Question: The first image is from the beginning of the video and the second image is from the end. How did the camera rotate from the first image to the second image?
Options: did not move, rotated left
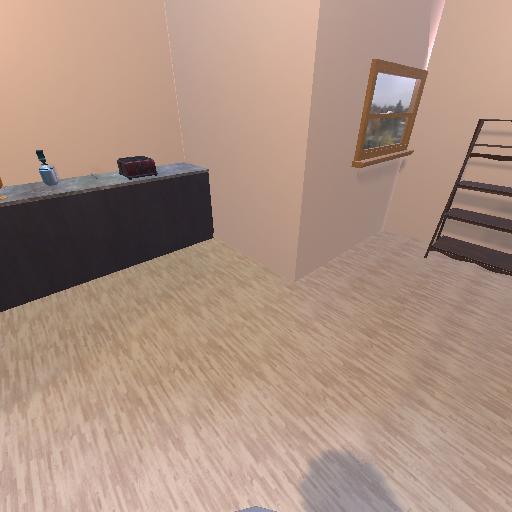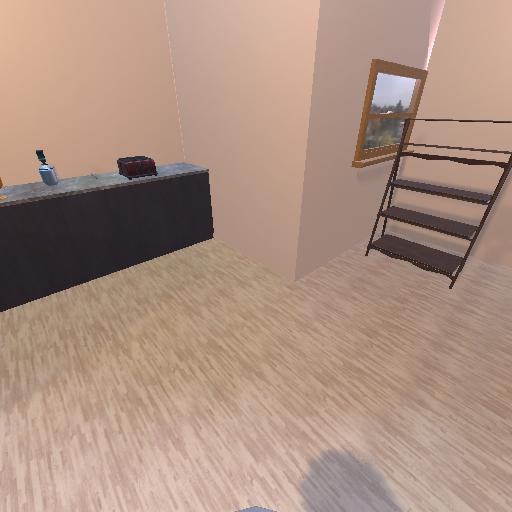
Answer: did not move